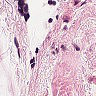
Metastatic tissue present: no